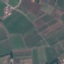
Label: PermanentCrop